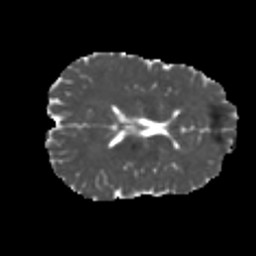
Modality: MD
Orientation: axial
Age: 24
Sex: male
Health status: healthy
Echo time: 0.074 s